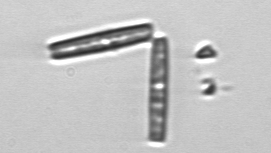
Label: Thalassionema